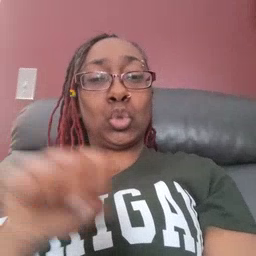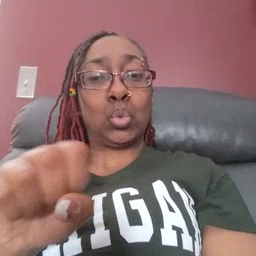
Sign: shoe